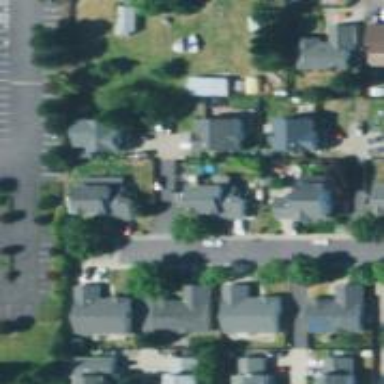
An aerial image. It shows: Living street.